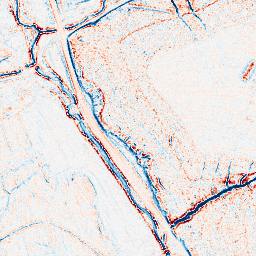
Category: edge_preserving
Decomposition family: anisotropic_diffusion
Decomposition parameters: iterations: 10
kappa: 50
gamma: 0.1
Upsampling method: sinc_hamming
Upsampling parameters: scale: 4
kernel_size: 16
Upsampling scale: 4